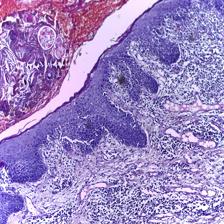
Diagnosis: OSCC